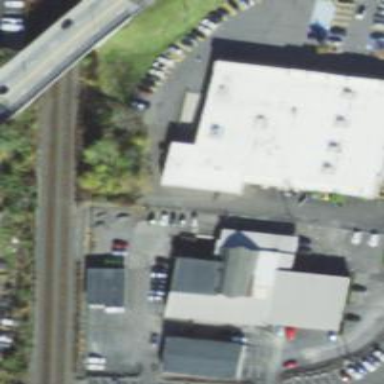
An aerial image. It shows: Retail building.